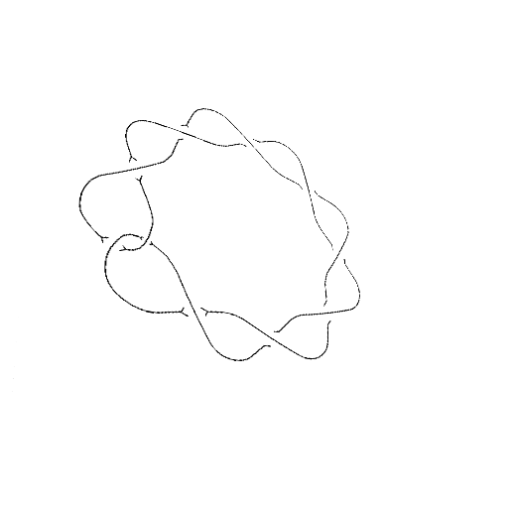
Crossing number: 10